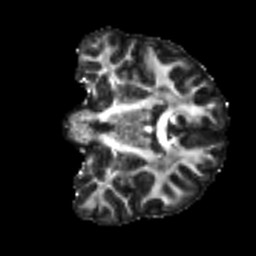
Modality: FA
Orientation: coronal
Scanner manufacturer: siemens
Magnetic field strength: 3 T
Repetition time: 4 s
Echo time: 0.0594 s